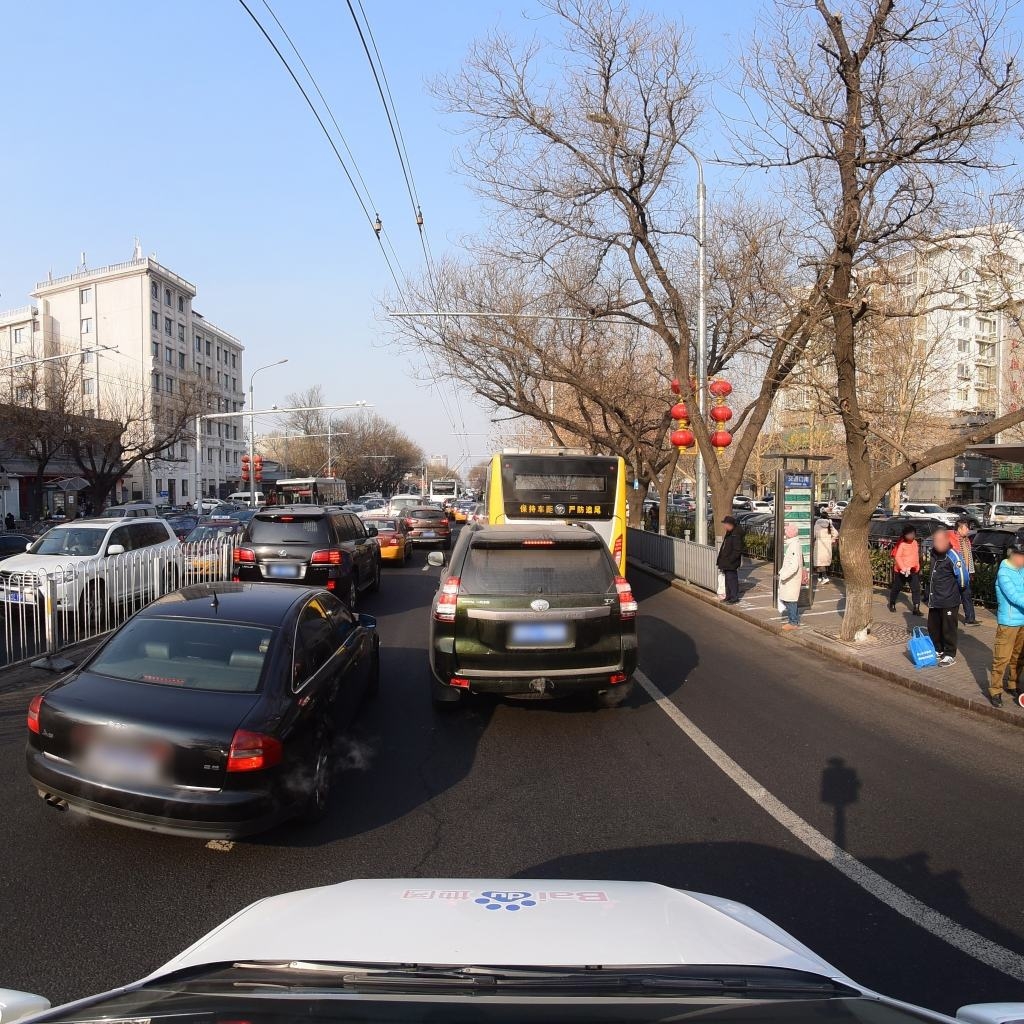
Region: Dongcheng
Road damage annotations: longitudinal crack